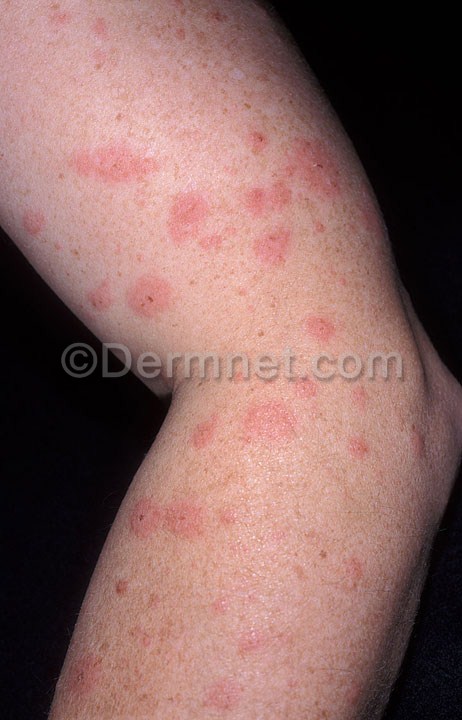
Disease: Vasculitis Photos